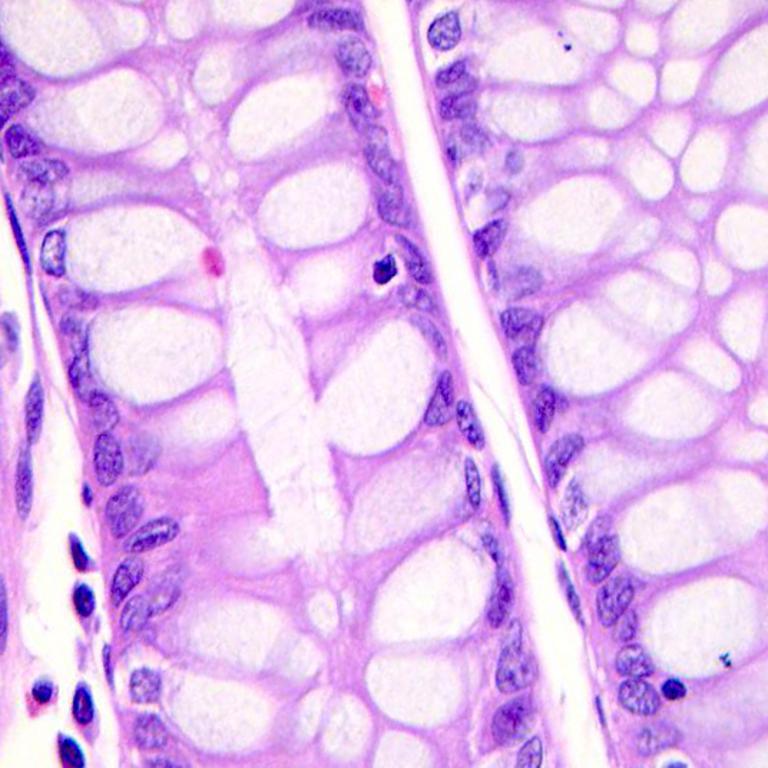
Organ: colon
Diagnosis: benign